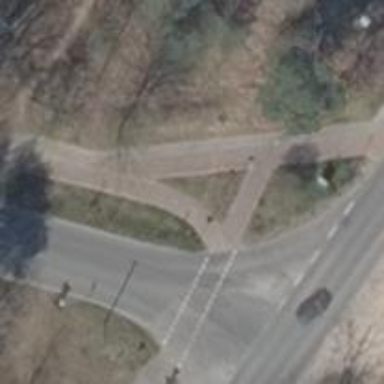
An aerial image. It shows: Road with "give way" sign.